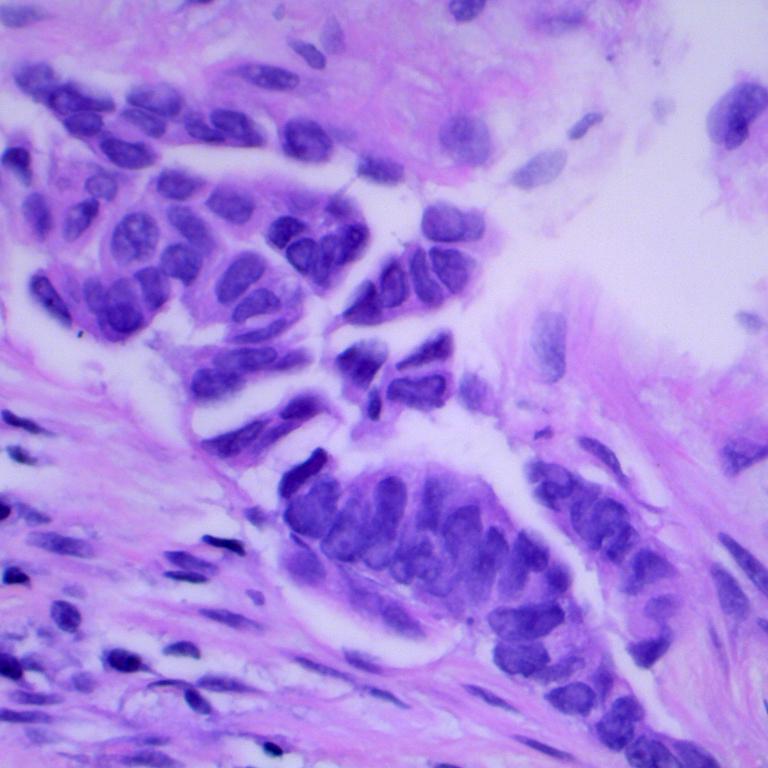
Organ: lung
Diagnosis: adenocarcinomas